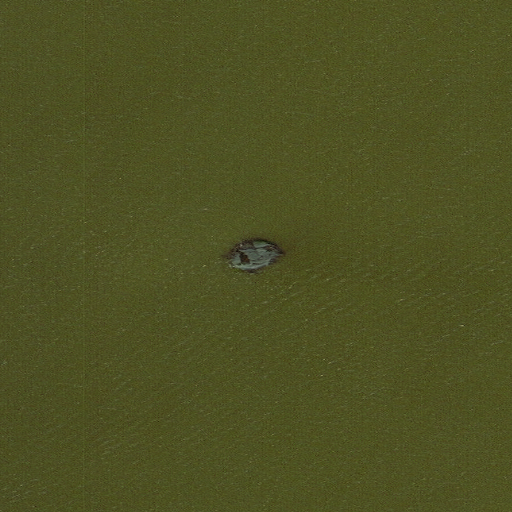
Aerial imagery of island in Alaska named Middle Rock containing only unknown